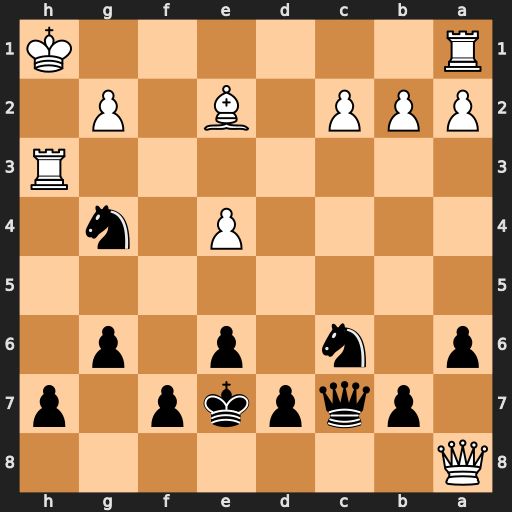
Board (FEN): Q7/1pqpkp1p/p1n1p1p1/8/4P1n1/7R/PPP1B1P1/R6K
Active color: b
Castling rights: -
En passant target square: -
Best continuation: Nf2+ Kg1 Nxh3+